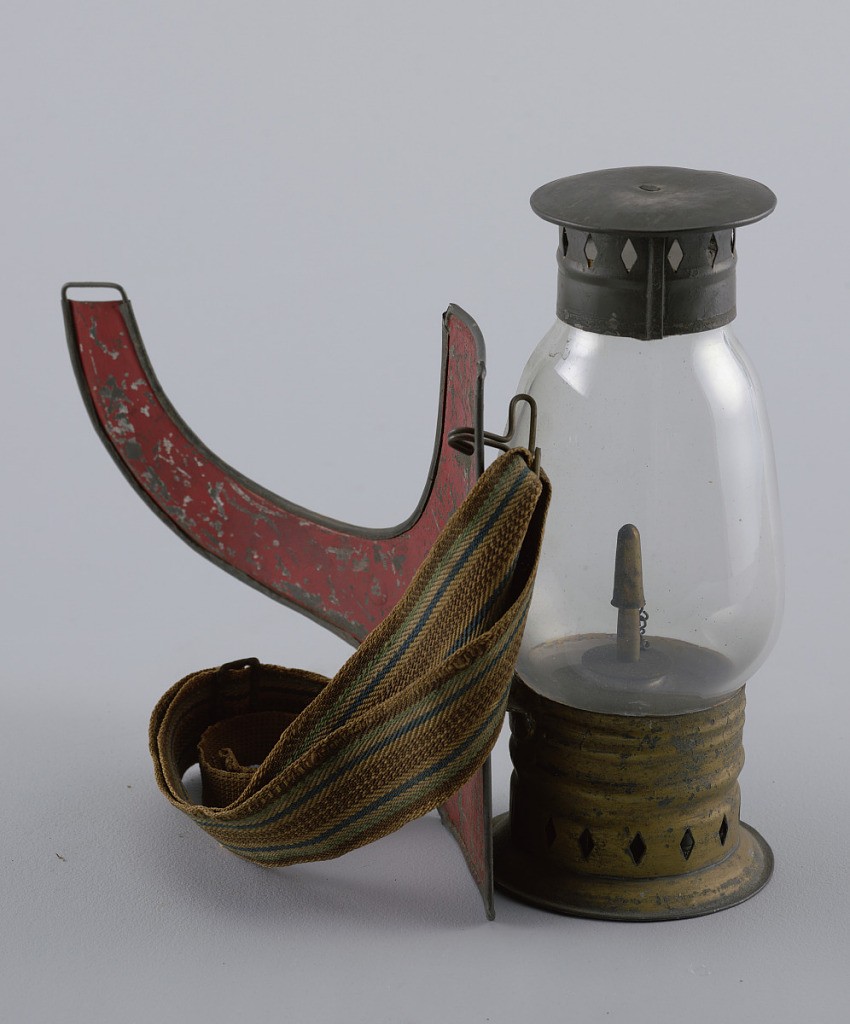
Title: Lantern
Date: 1860
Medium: Tin, brass, glass, cotton webbing
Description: (A) Ovoid clear glass shade cemented to pierced tin top and bottom.  (B) oil lamp with brass cap, cylindrical and fitted at sides with flat brass springs. (C) curved shapped plate with colored webbing strap, to carry (A) and (B) against the rounded middle portin of a railway train conductor. Oval brass plate attached to (C) reads: "S.J. SHAW / & / H.J. BATCHELDER. / PATENTED FEB. 28 1860 / MANUF'D BY / S.J SHAW & CO / MARLBORO, MASS."